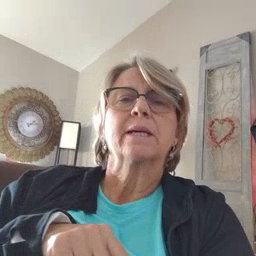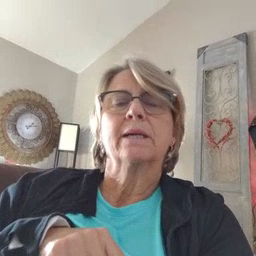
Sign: bee